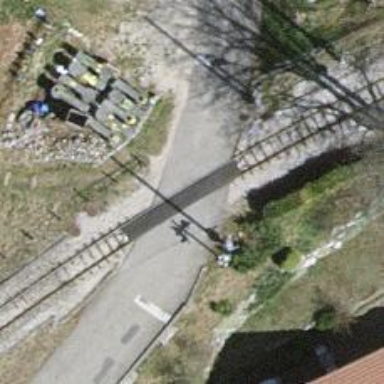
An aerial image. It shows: Level crossing along the railway.